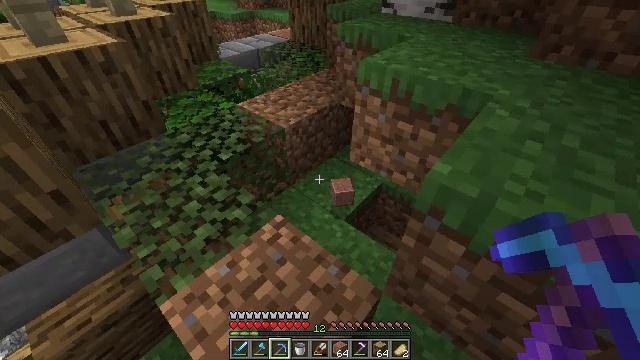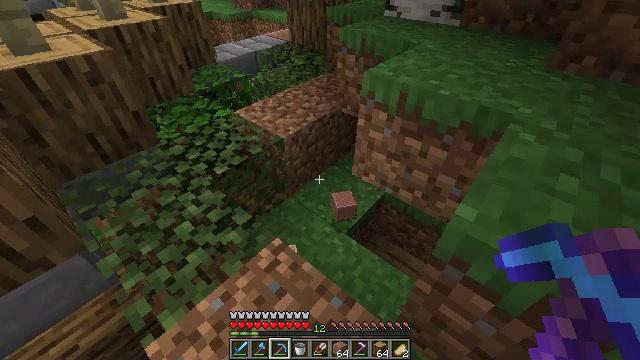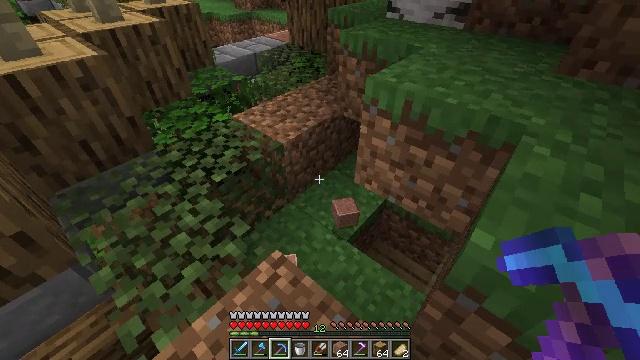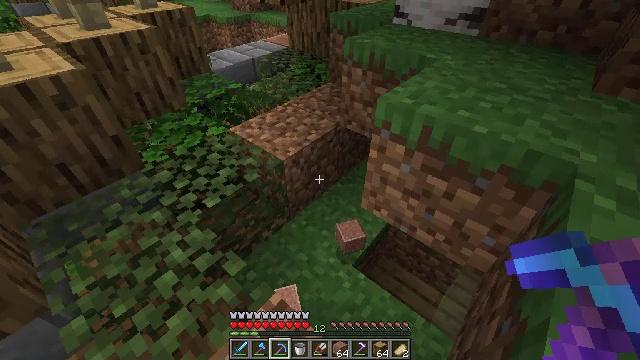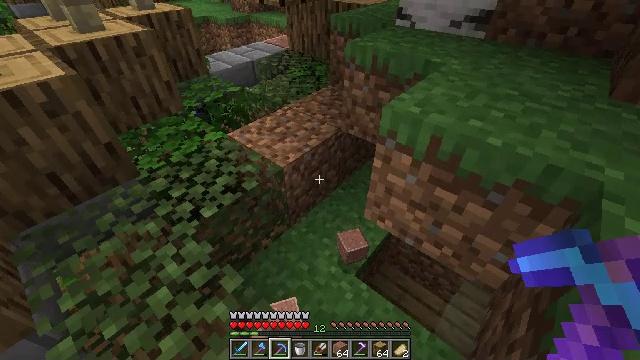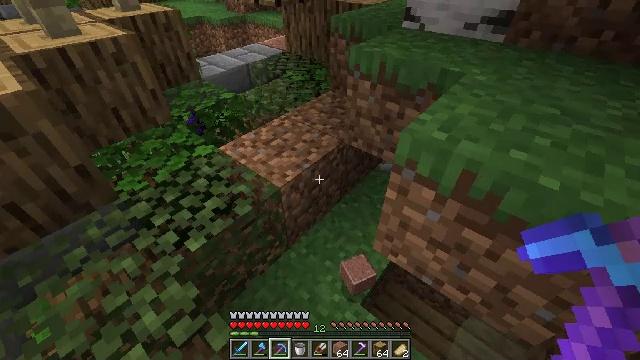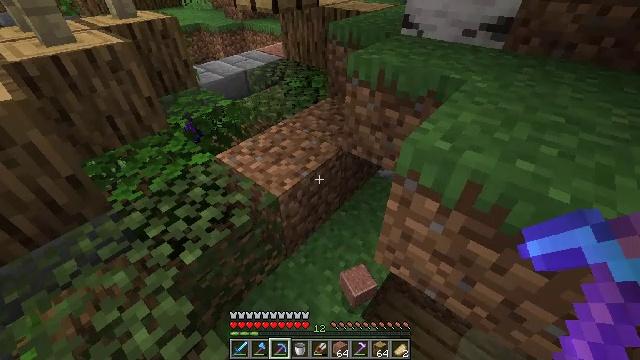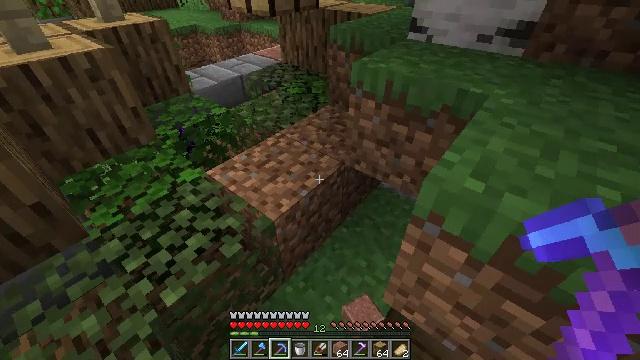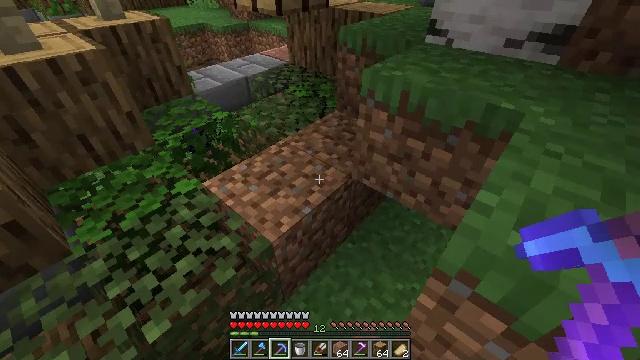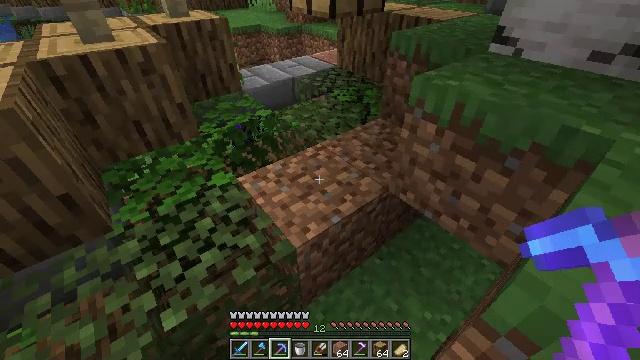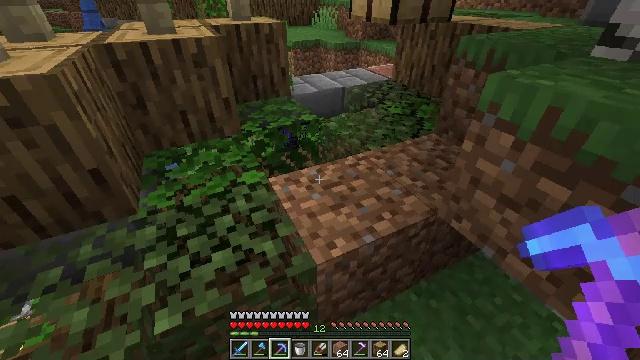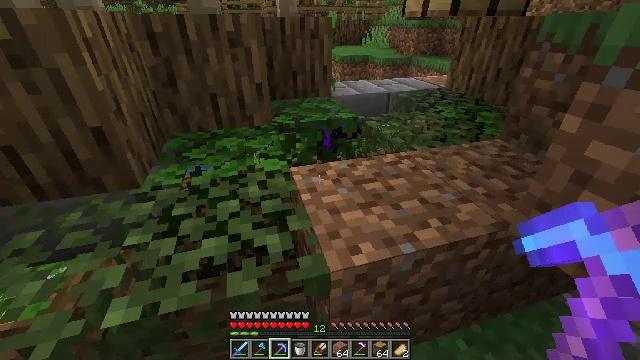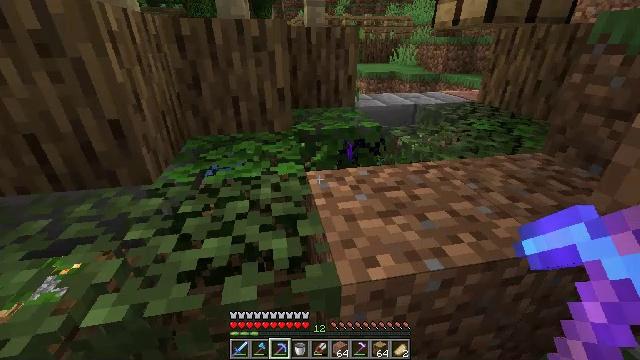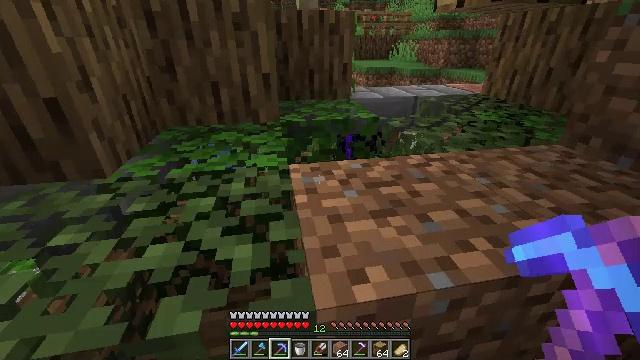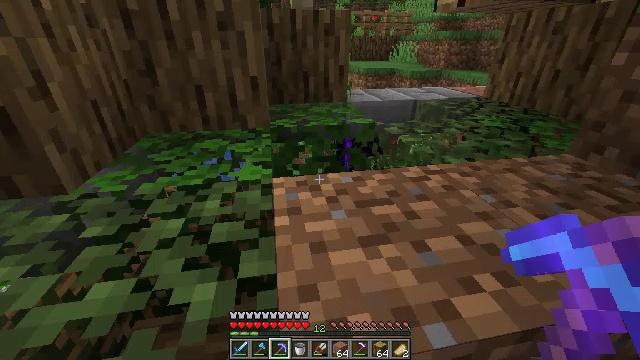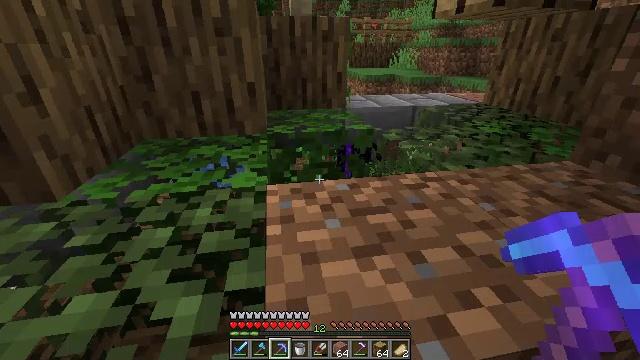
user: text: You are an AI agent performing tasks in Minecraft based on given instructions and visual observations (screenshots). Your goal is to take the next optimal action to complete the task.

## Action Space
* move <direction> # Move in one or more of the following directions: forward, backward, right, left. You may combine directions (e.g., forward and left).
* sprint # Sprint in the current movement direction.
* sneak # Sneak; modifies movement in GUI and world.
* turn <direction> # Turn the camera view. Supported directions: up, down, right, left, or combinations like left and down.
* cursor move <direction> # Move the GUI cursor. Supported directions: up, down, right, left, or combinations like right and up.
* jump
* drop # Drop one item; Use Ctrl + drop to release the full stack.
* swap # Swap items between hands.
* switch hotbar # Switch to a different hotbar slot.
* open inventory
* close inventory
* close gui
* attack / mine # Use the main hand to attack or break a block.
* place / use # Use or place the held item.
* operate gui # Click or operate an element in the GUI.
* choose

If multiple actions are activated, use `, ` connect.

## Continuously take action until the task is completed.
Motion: motion action
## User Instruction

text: Left-click to destroy the oak fence.
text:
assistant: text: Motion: move forward
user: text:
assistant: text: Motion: move forward
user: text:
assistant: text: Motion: move forward
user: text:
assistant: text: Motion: move forward
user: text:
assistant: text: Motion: move forward
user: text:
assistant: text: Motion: move forward, turn up
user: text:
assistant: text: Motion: move forward
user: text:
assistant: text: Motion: move forward, turn left
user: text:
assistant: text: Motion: move forward, turn left
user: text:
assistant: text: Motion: move forward, turn left and up
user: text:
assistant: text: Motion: move forward, turn left and up
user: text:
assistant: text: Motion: move forward, turn left and up
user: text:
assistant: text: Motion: move forward
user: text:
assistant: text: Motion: move forward
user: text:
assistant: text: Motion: move forward, turn up
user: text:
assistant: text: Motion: move forward, turn up
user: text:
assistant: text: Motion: move forward, jump
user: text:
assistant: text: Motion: move forward, turn right, jump
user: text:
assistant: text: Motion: move forward, turn right and up, jump
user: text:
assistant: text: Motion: move forward, turn right and up, jump
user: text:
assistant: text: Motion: move forward
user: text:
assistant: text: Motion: move forward
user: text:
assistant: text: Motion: move forward
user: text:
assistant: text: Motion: move forward
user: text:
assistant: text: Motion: move forward
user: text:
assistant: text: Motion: move forward
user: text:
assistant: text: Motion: move forward
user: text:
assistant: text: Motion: move forward
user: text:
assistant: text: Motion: move forward
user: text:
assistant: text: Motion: move forward